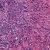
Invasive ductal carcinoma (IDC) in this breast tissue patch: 1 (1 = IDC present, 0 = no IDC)